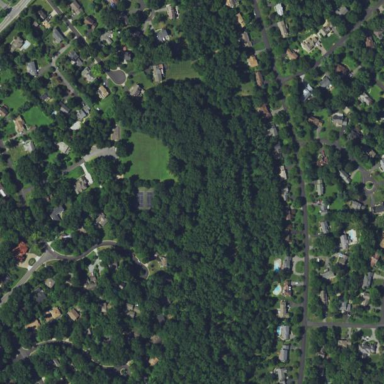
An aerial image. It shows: Neighborhood Park labeled as leisure land.